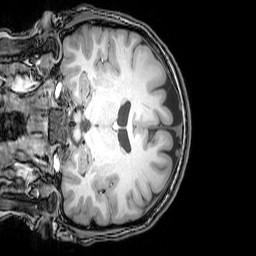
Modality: T1w
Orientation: coronal
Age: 25
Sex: female
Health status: healthy
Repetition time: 0.081 s
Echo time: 0.037 s